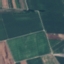
Land use / land cover: AnnualCrop